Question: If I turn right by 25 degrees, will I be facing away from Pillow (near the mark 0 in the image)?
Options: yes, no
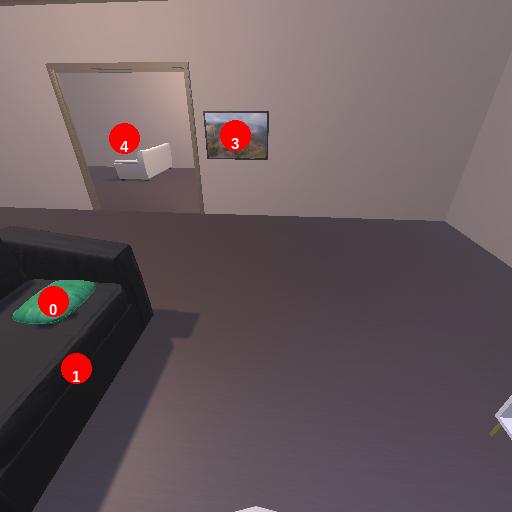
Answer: yes